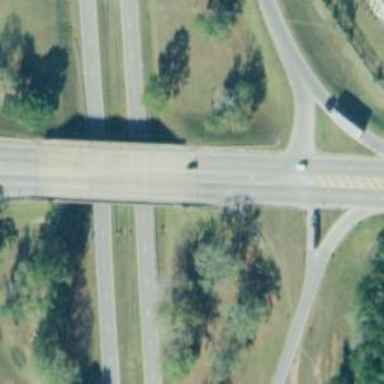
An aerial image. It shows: Trunk road bridge.